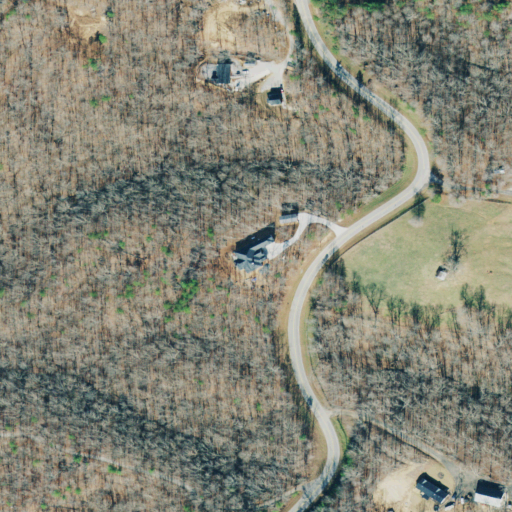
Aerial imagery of mountain in Georgia named Brushy Mountain containing deciduous forest, open development, pasture, low intensity development, grassland, barren land, and medium intensity development